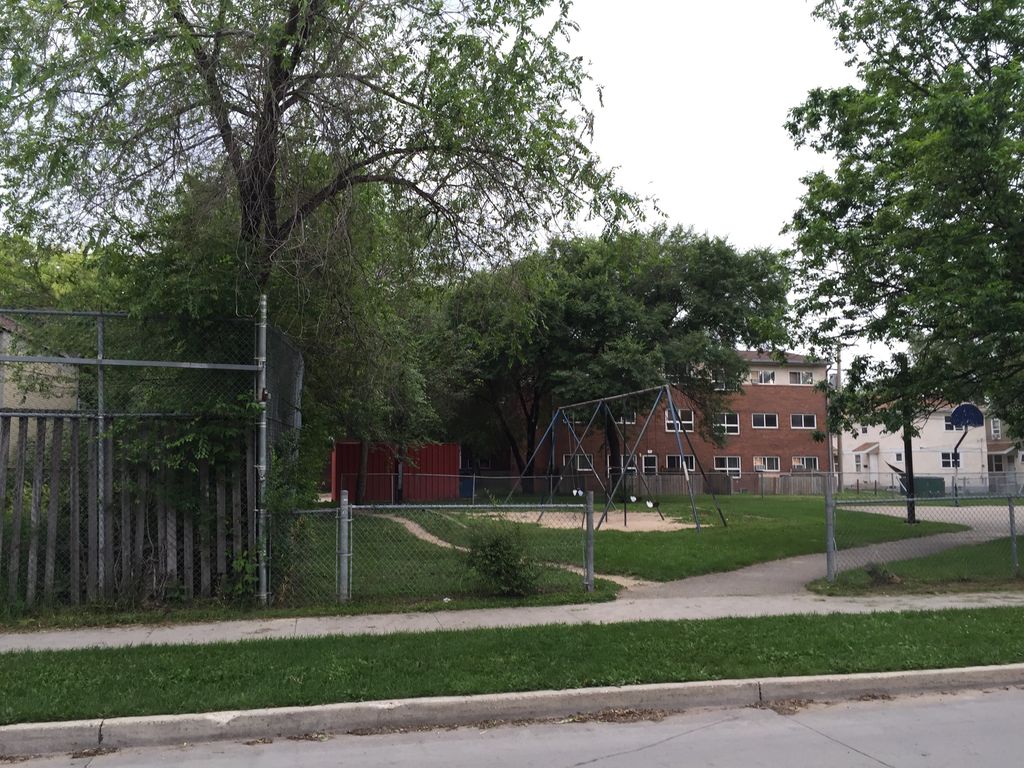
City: winnipeg